Question: i m showing 3 images horizontally at a time using PathLine.
The left and right image need to be shown as 50% faded from left & 50% faded from right.
Here i cannot use a black rectangle gradient to show the fade effect as my parent is 20% transparent & it floats on a background video.
So is there any ways to apply the opacity property as a horizontal fade animation?
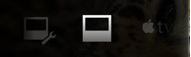
Answer: With the <URL> you can add post-effects to a QML item using a shader program. This enables you to do some graphics effects on the GPU.
As you see in the documentation I've linked above, this can for example be a wave effect. In general, you apply a small "program" to every output pixel. This is the so-called in GLSL.
To give you an idea of how you could implement a alpha mask on an item (this might be your scene which contains the images on the path which you are animating), I'll give an example in which I implement a simple linear gradient as the alpha mask, where on the left we have zero opacity and on the right full opacity.
'''
import QtQuick 1.0
import Qt.labs.shaders 1.0
Item {
width: 300
height: 300
id: wrapper
Item {
id: scene
anchors.fill: parent
// Here is your scene with the images ...
}
ShaderEffectItem {
anchors.fill: wrapper
// Any property you add to the ShaderEffectItem is accessible as a
// "uniform" value in the shader program. See GLSL doc for details.
// Essentially, this is a value you pass to the fragment shader,
// which is the same for every pixel, thus its name.
// Here we add a source item (the scene) as a uniform value. Within the
// shader, we can access it as a sampler2D which is the type used to
// access pixels in a texture. So the source item becomes a texture.
property variant source: ShaderEffectSource
{
sourceItem: scene // The item you want to apply the effect to
hideSource: true // Only show the modified item, not the original
}
// This is the fragment shader code in GLSL (GL Shading Language)
fragmentShader: "
varying highp vec2 qt_TexCoord0; // The coords within the source item
uniform sampler2D source; // The source item texture
void main(void)
{
// Read the source color of the pixel
vec4 sourceColor = texture2D(source, qt_TexCoord0);
// The alpha value of the mask
float alpha = qt_TexCoord0.x; // = 0.0 at left, 1.0 at right border
// Multiply the alpha mask on the color to be drawn:
sourceColor *= alpha;
// Write the pixel to the output image
gl_FragColor = sourceColor;
}
"
}
}
'''
The most important line in the shader program is the value of the 'alpha' variable. In this small example I just set the X component of the texture coordinate as the alpha value, thus at the left border it is 0, at the right border it is 1. Note that the texture coordinates are not measured in pixels but in a [0..1] range. If you want to access pixel coordinates, you can use 'gl_FragCoord.x'/'y'. Note that 'y' is measured from bottom to top, so 0 is the bottom border and 'height' is the top border. Per default you can't access the 'height' of the whole resulting image, but therefore we can use uniforms. Just assign a new 'property int h: height' and access it using 'uniform float h' in the shader.